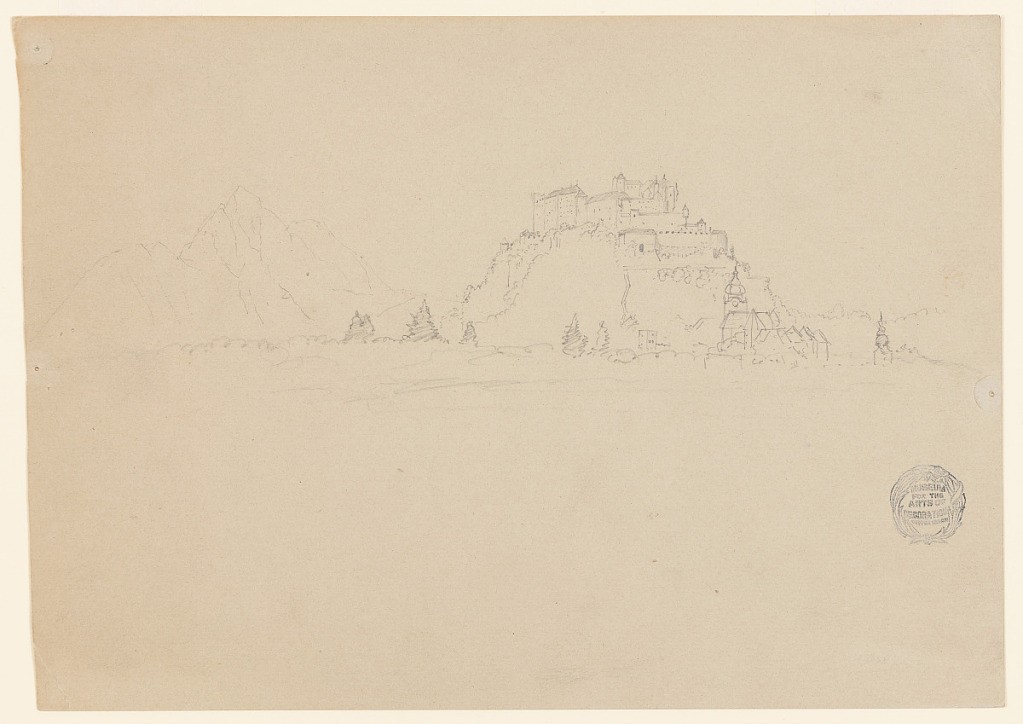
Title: Hohensalzburg Fortress, Salzburg, Austria
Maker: Frederic Edwin Church, American, 1826–1900
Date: June - August 1868
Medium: Graphite on tan laid paper; verso: graphite
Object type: drawing
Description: Landscape and architecture sketch showing a view of Hohensalzburg Fortress in Salzburg, Austria. Prominently situated on the abrupt hill known as the Festungsberg, the sprawling fortress consists of several stacked layers of long buildings will turrets and tall, round towers. Immediately in front of the hill at right, the Nonnberg Abbey and its onion-shaped steeple are visible, with another, similar steeple visible in the distance at far right. Five tall trees are also visible around the base of the Festungsberg. In the background at left, the twin, pointed peaks of mountain known as Untersberg are faintly rendered.

Verso: Landscape and architecture sketch showing an oblique view of a large house with a tall chimney nestled in alpine mountainside. Small trees grown in front of the building at left, while steep, wooded mountain ridges steeply descend behind it. In the lower portion, an illustration of a body of water--possibly a stream of the shallows of a lake--is shown with numerous rocks breaking its surface. Two buildings on the opposite shoreline are visible at center and right.